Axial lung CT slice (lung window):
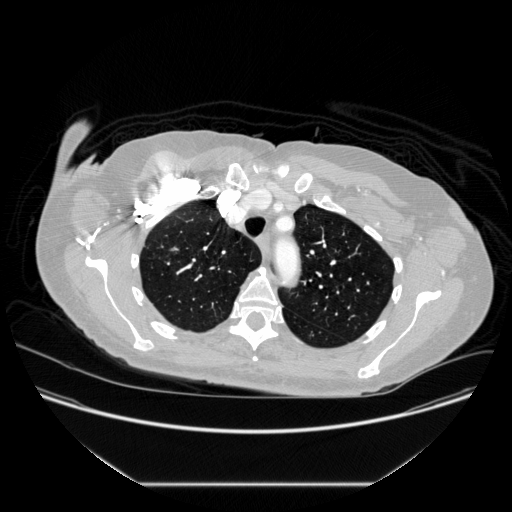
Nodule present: yes
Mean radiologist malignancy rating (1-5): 3